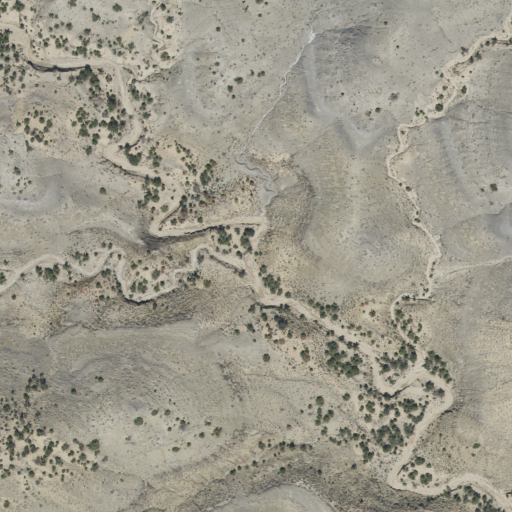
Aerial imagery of valley in Utah named Death Hollow containing only shrub